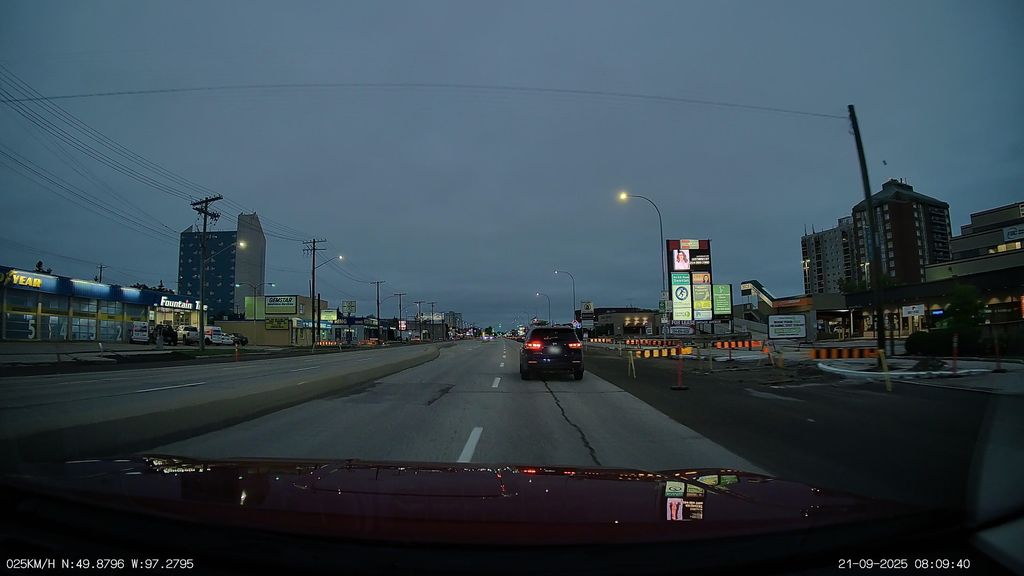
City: winnipeg